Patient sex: M
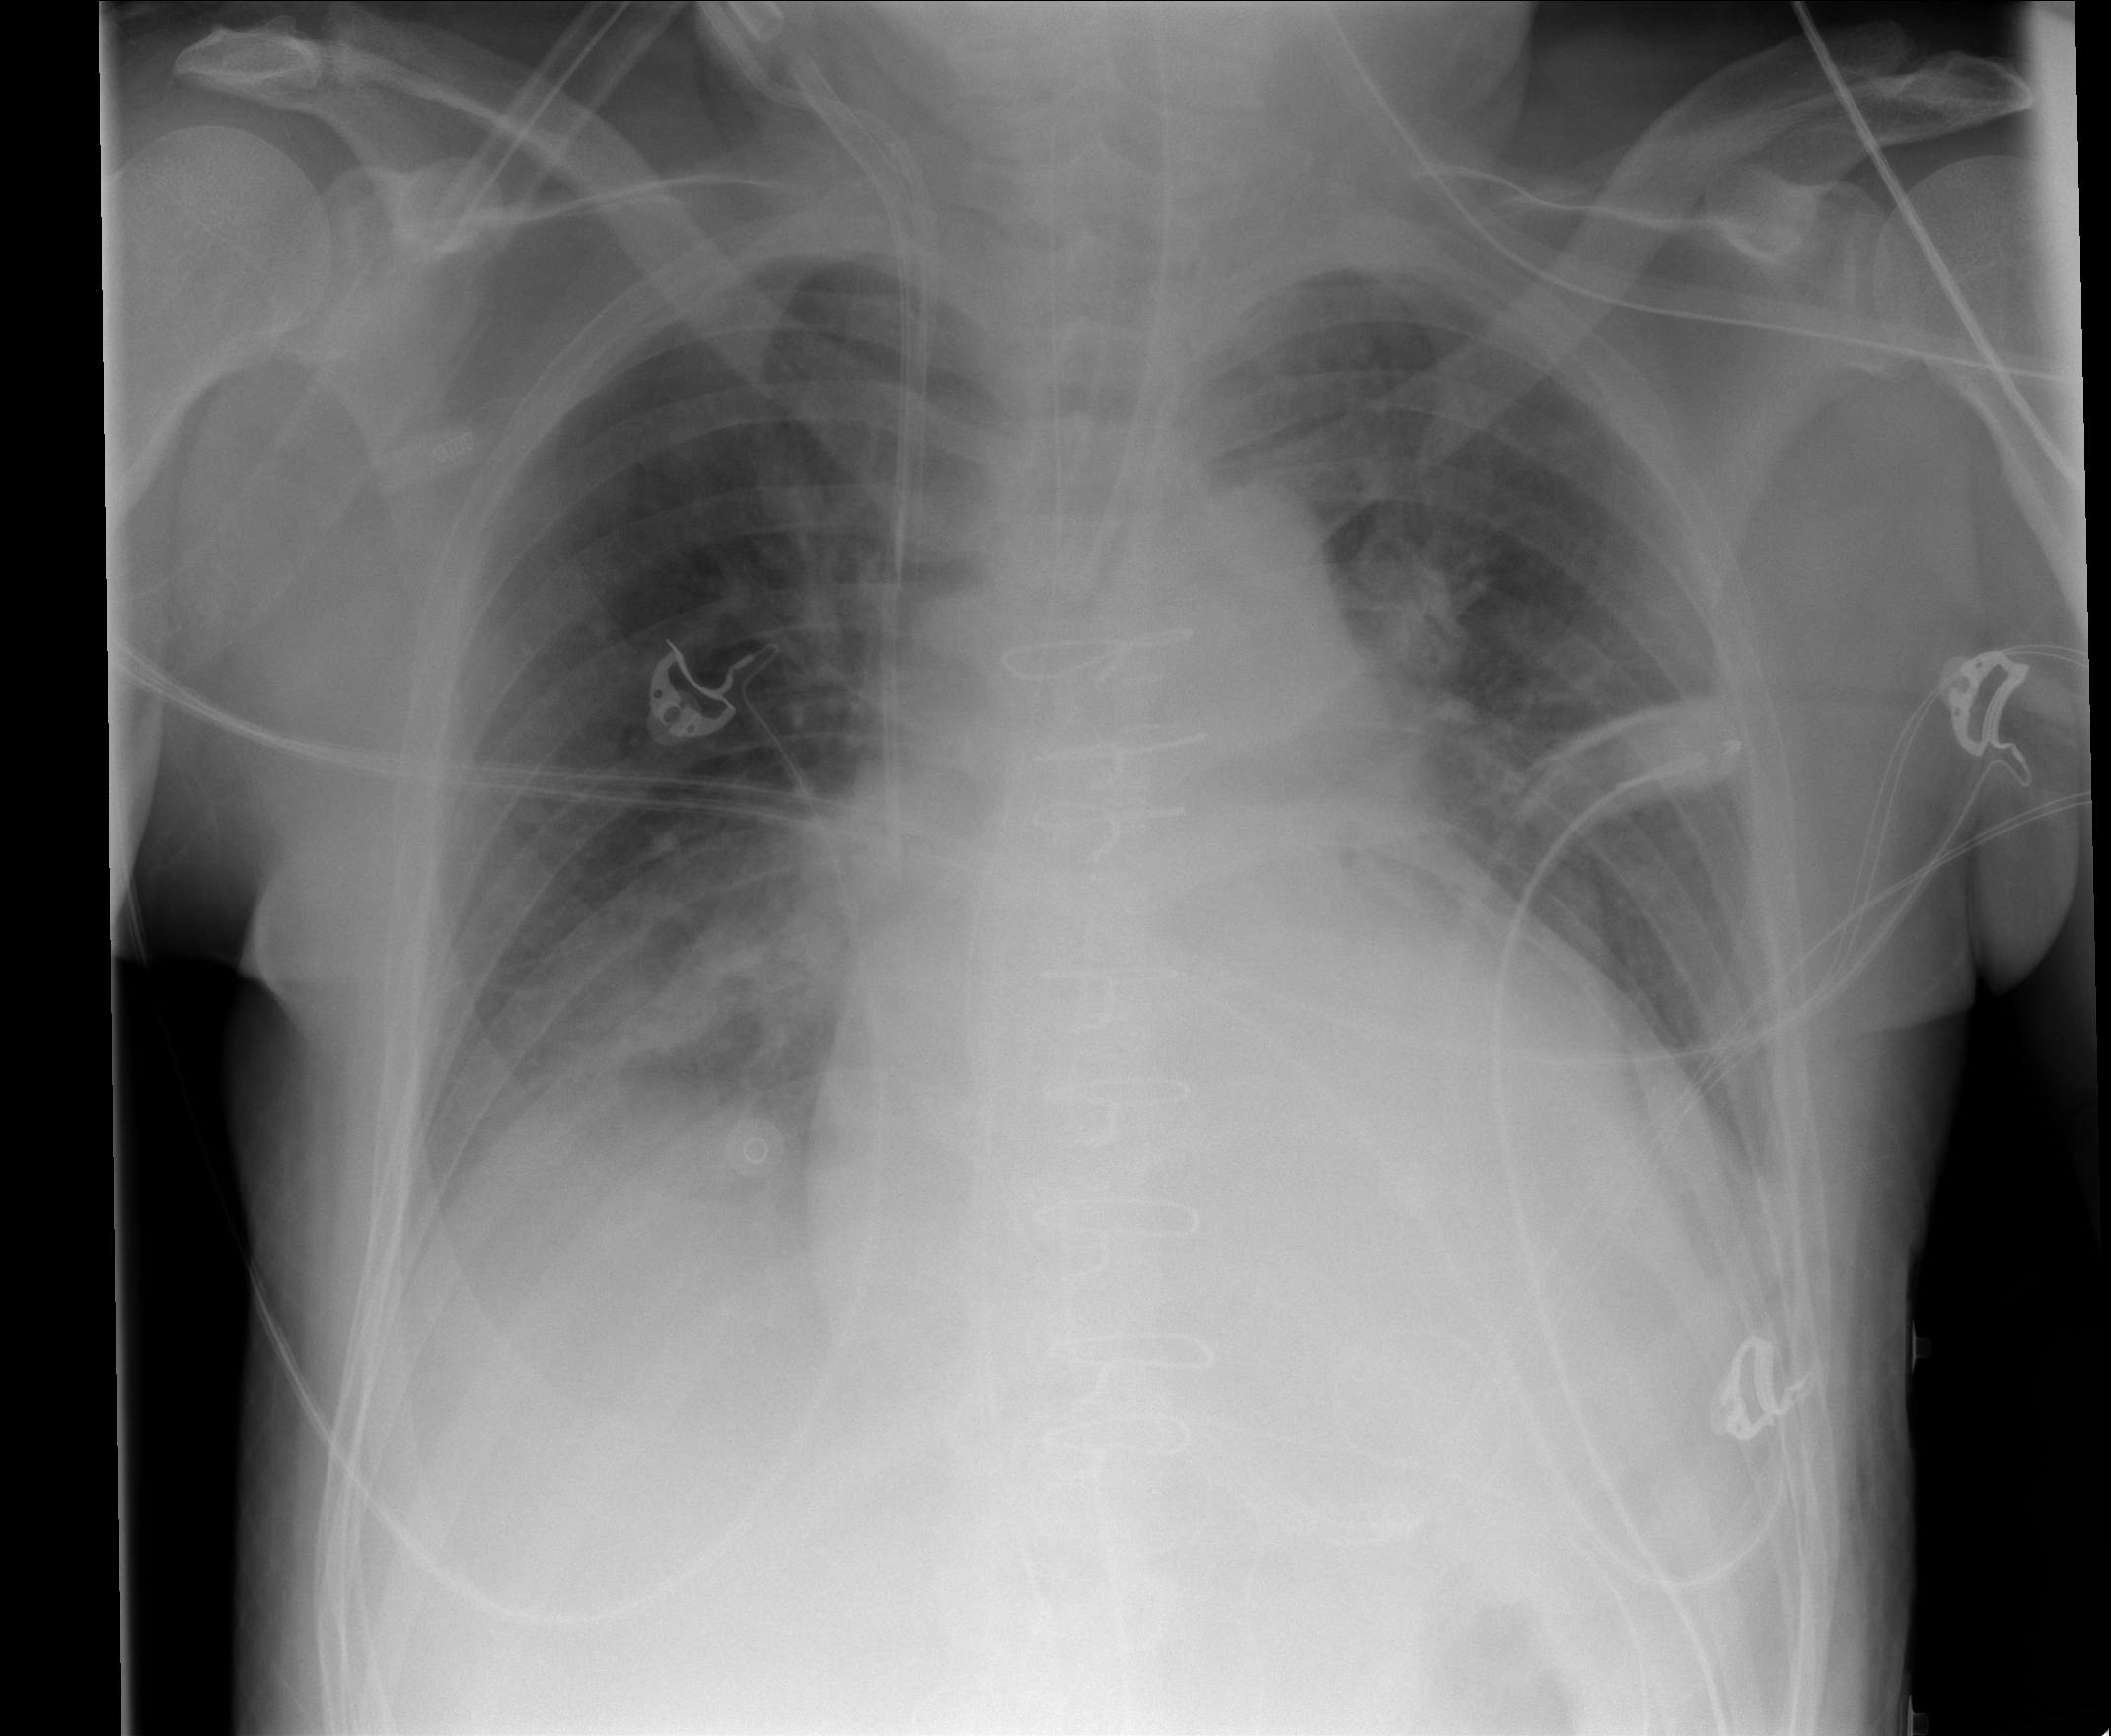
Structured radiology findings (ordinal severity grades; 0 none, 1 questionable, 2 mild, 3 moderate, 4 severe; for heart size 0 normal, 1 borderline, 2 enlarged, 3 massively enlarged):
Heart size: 2
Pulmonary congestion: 2
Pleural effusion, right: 2
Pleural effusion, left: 2
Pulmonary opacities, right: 0
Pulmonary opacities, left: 0
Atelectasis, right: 2
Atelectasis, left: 0